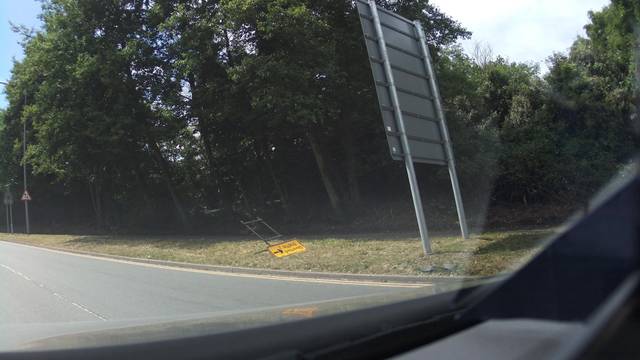
Region: United Kingdom
Coordinates: 51.296, 0.515